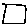
Label: square